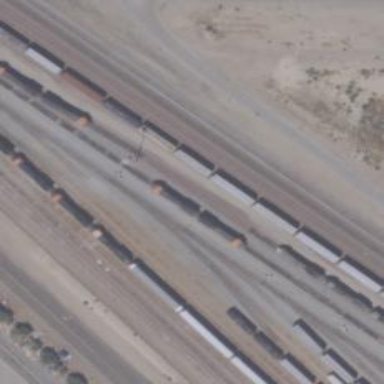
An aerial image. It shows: Railway yard used for servicing trains.